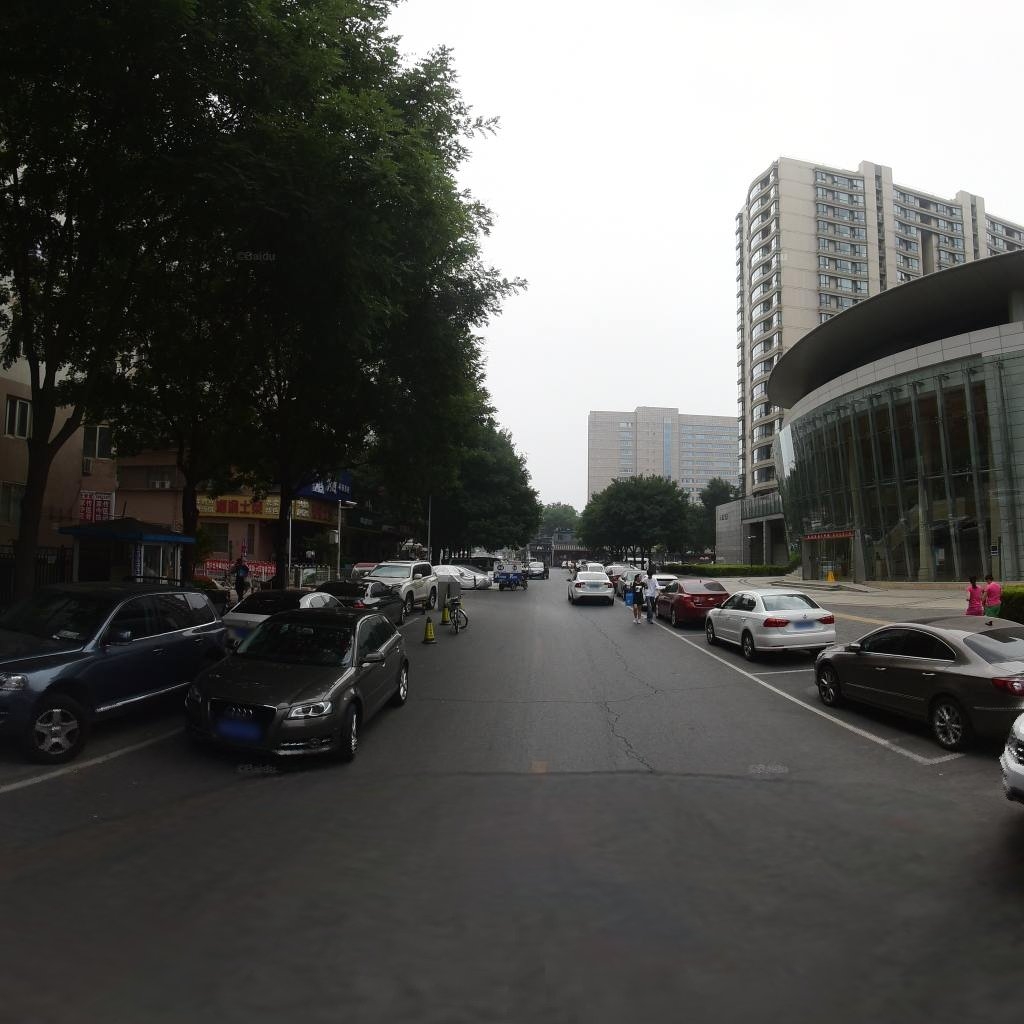
Region: Xicheng
Road damage annotations: transverse crack, longitudinal crack, longitudinal crack